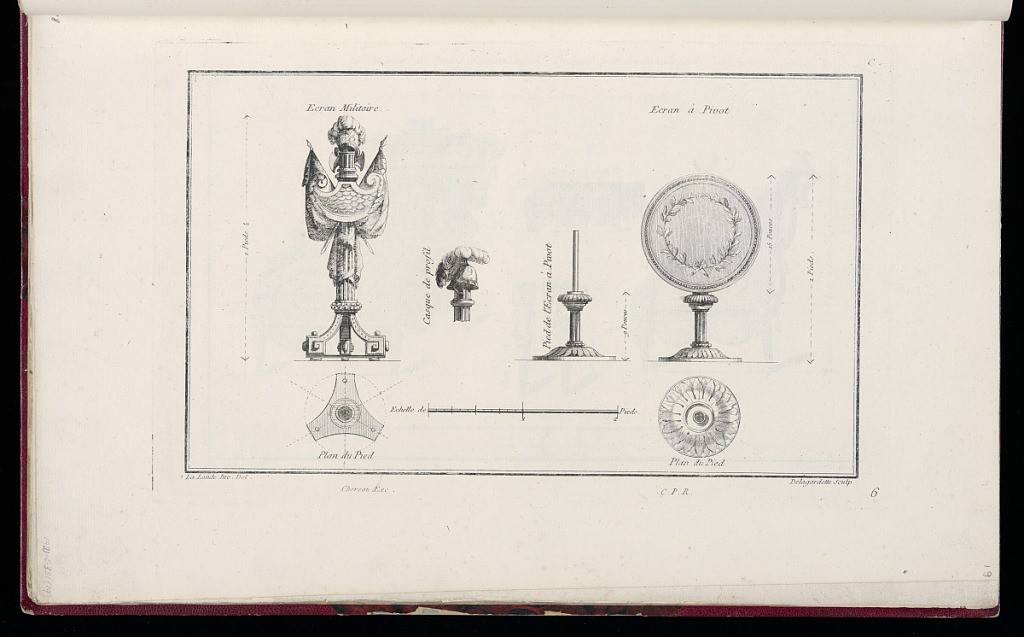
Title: Ecran Militaire [et] Ecran à Pivot
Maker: Richard de Lalonde, French, active 1780–96
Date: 1775-1788
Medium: Etching on off-white laid paper
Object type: Print
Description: Designs for two screens. The screen at left is decorated with military attributes, including a plumed helmet, flags, crossed axes, and bound fasces. The screen at right is round and decorated with ribbon-bound laurel branches; it is carved with bead course and gadrooning. Below the screens are designs for their bases; between them, details of the plumed helmet of the left screen, and the foot of the right screen. The plate is signed and numbered.